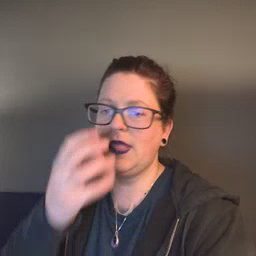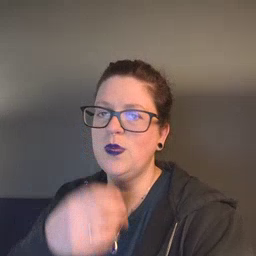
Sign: clown